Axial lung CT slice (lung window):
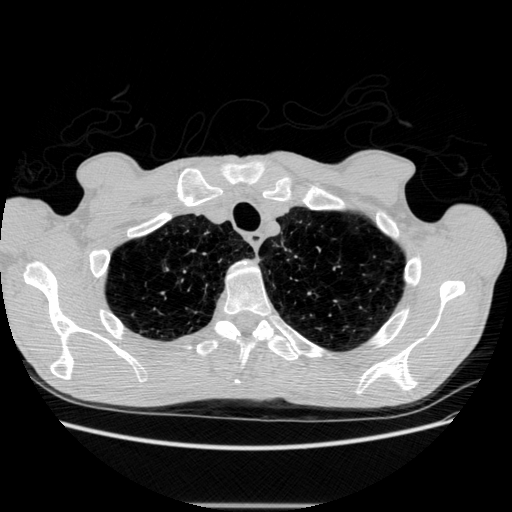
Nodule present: no